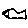
Label: fish